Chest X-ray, AP view. Patient: 60 years old, sex M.
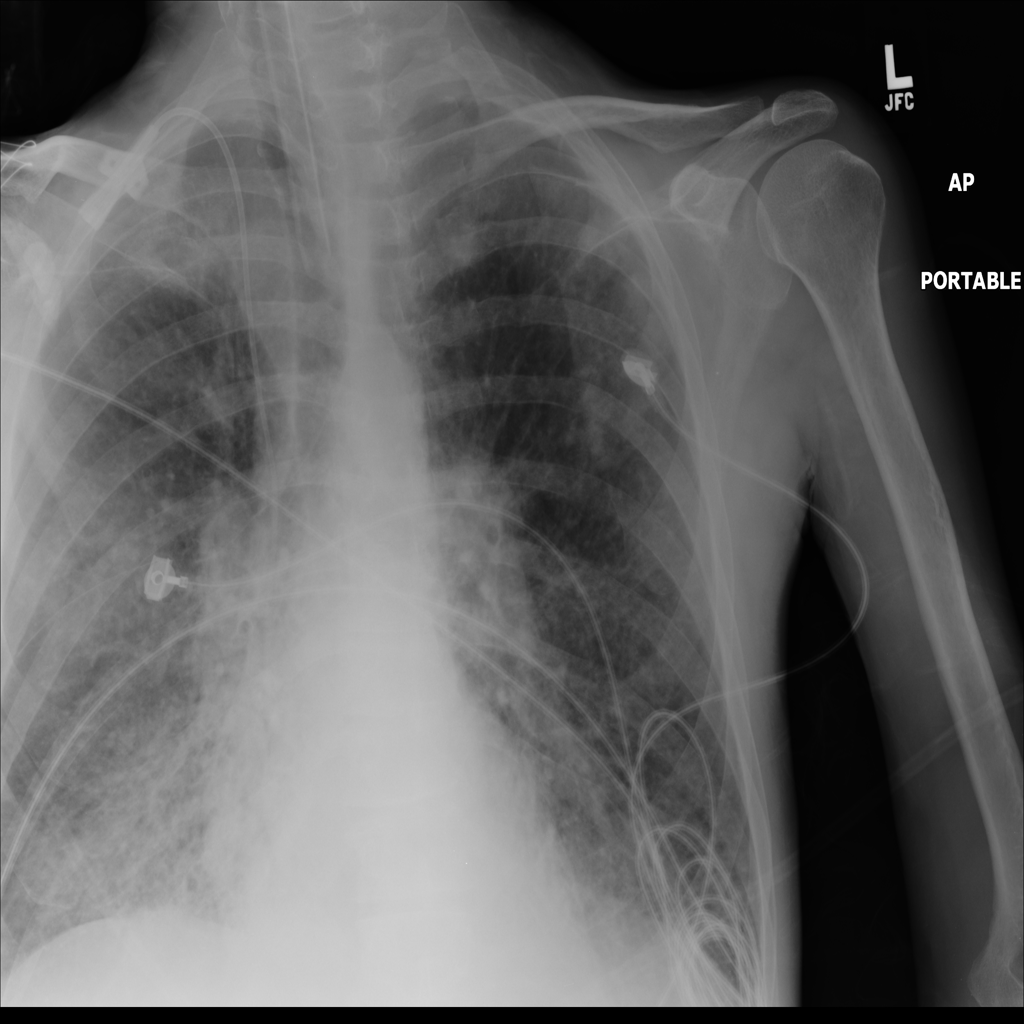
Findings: No Finding